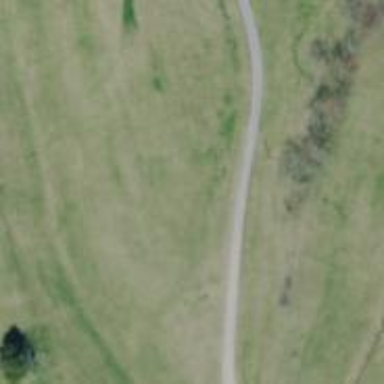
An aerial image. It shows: Driveway leading to service road.